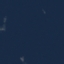
Land use / land cover: SeaLake